This plot shows a bearing's acceleration signal over time (raw waveform). Classify the bearing condition as one of: normal, inner_race, outer_race, ball.
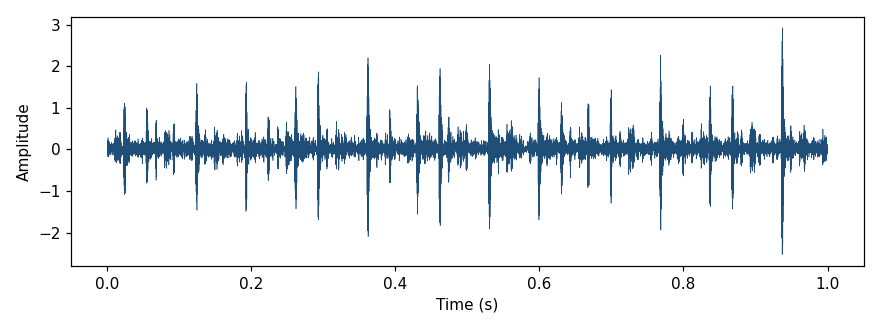
Answer: inner_race